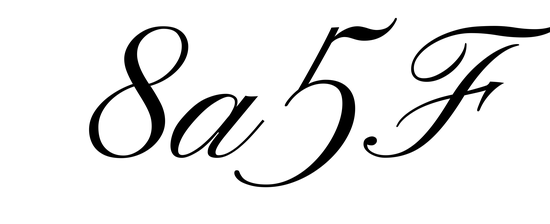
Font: PinyonScript-Regular